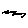
Label: zigzag